Field crop: maize
Growth stage: 1
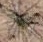
Species: salsola